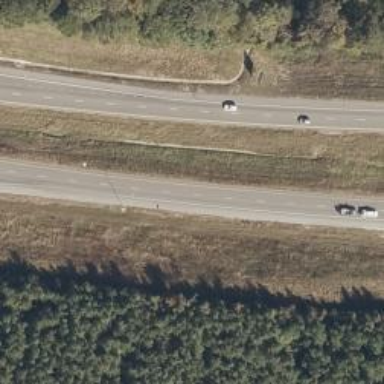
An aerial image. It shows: Motorway.